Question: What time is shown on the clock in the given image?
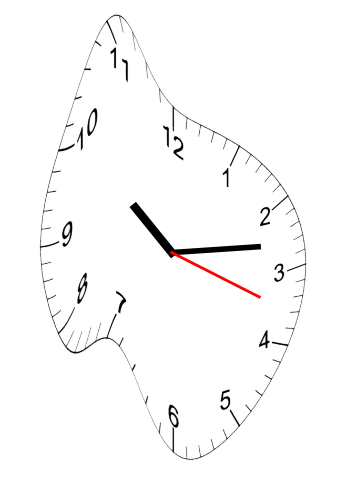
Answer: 10:13:18